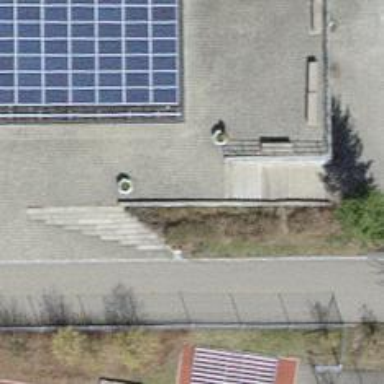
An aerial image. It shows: Road with steps.